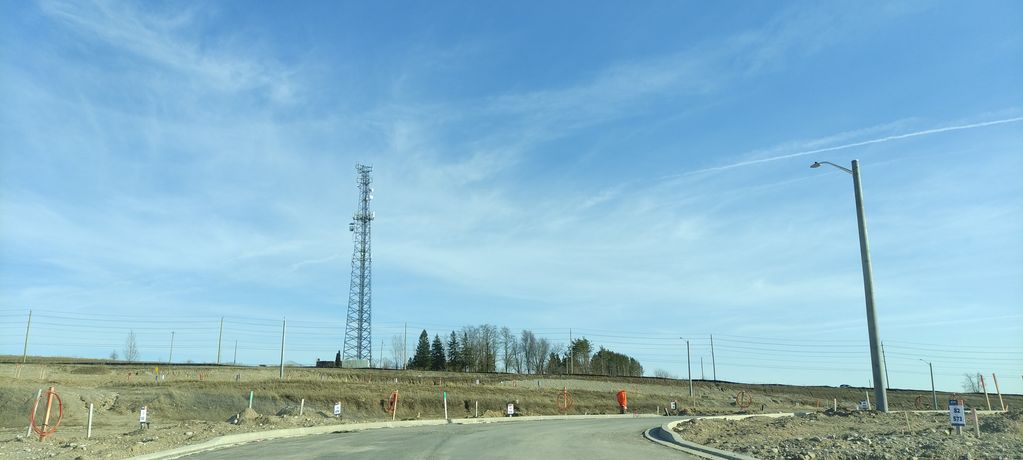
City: kitchener-waterloo